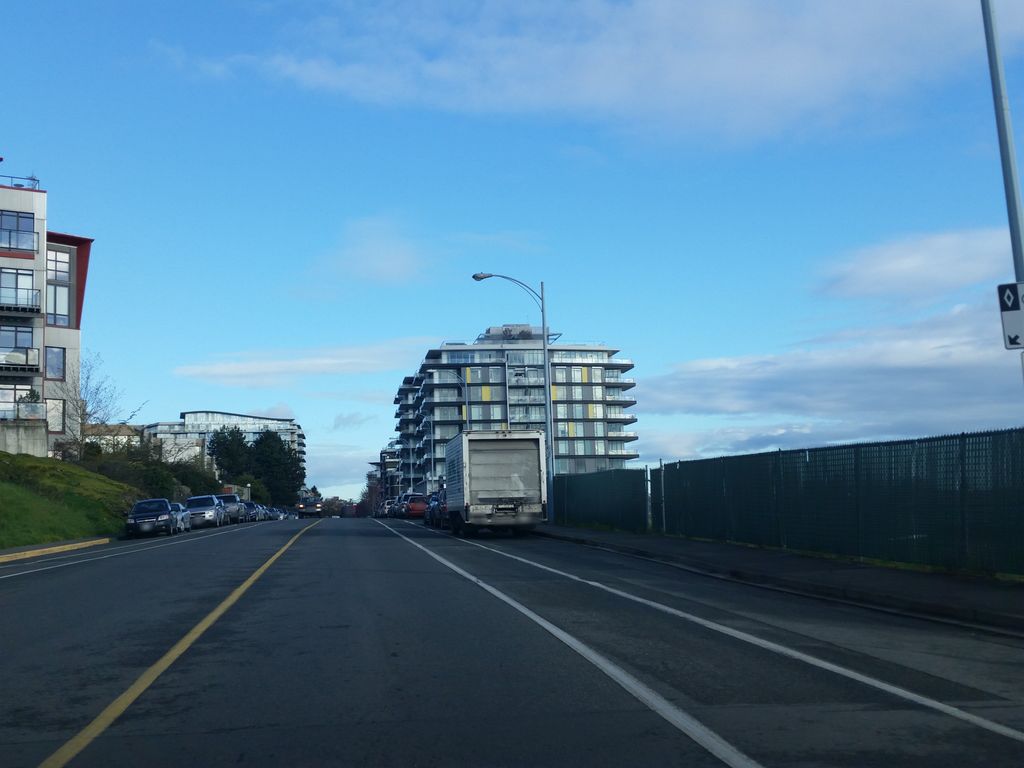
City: victoria